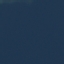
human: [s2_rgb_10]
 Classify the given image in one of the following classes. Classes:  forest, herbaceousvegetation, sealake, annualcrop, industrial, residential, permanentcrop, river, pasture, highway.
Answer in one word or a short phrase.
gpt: SeaLake